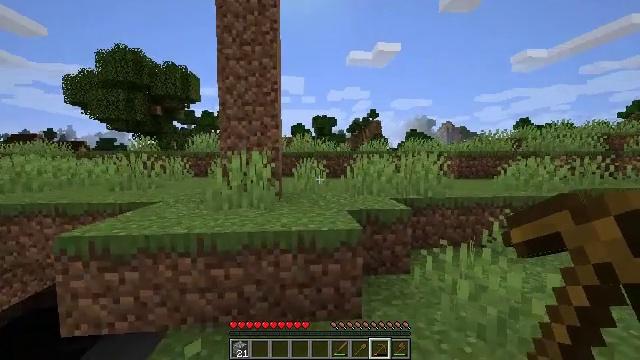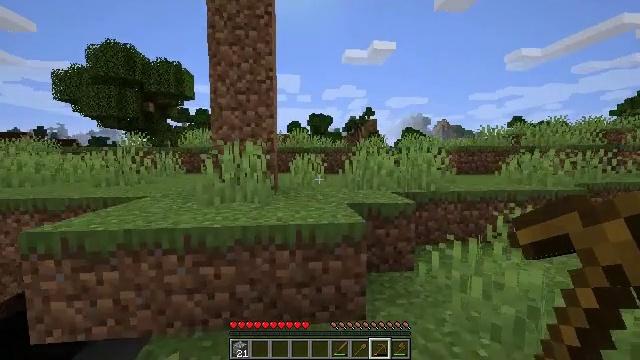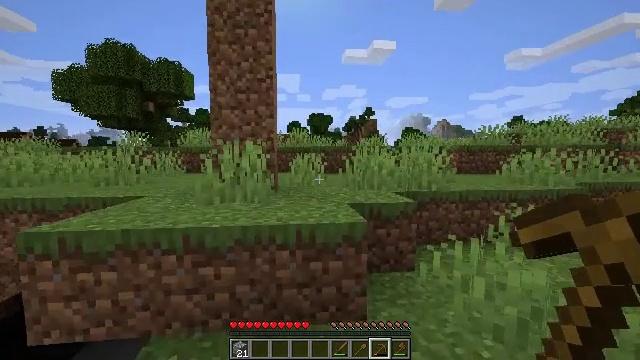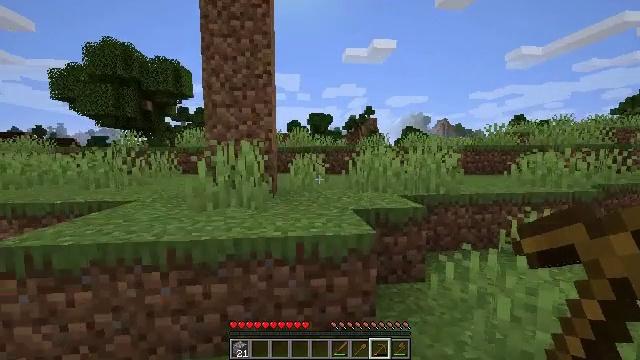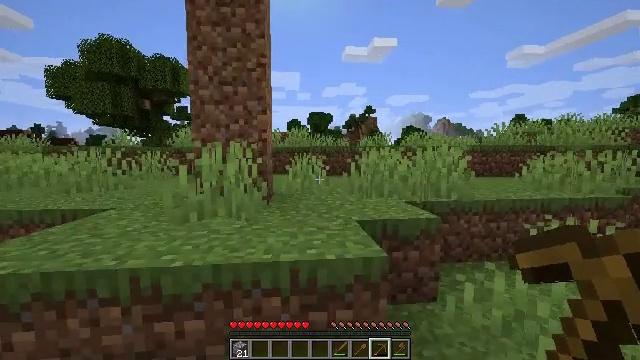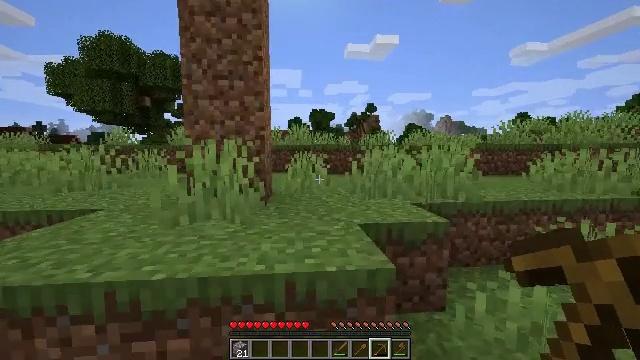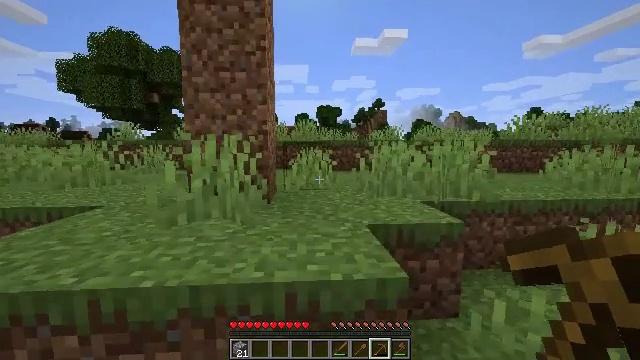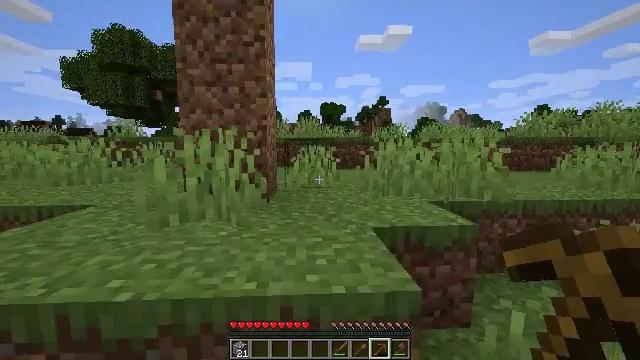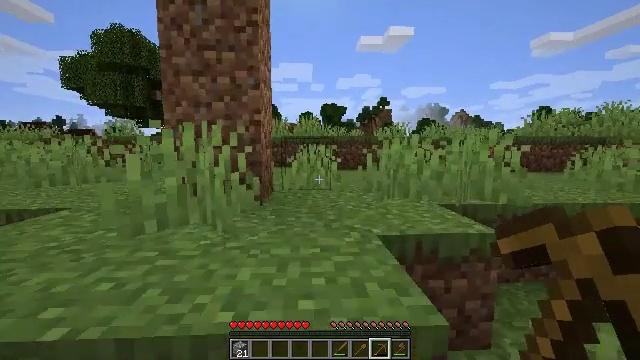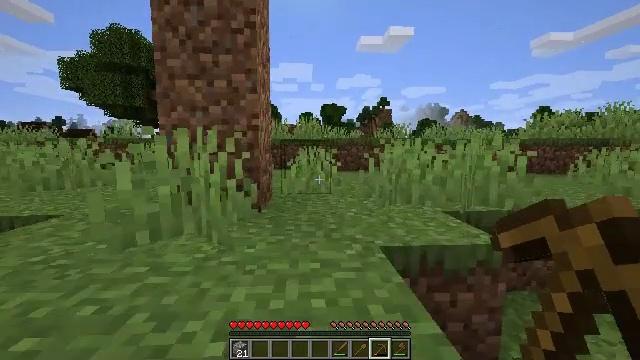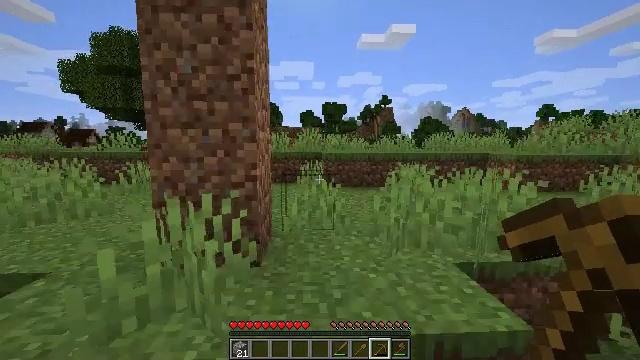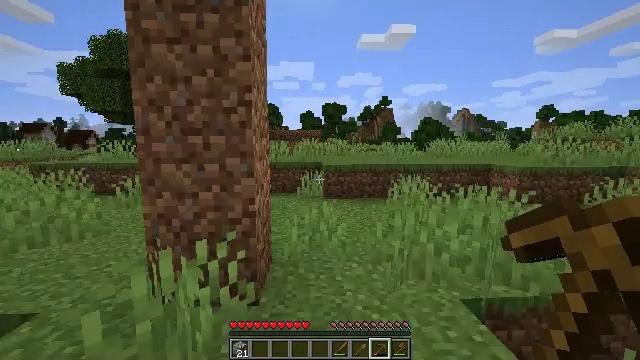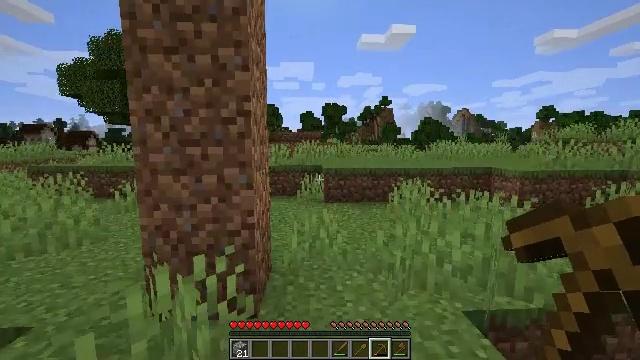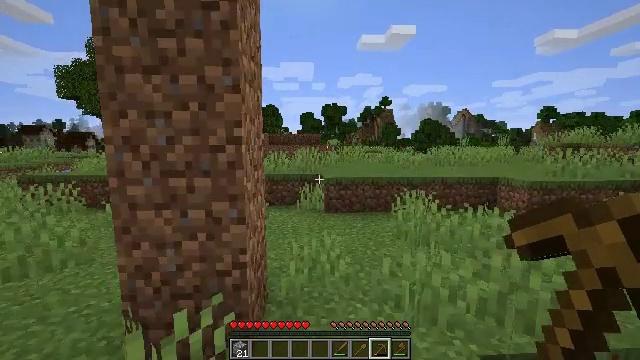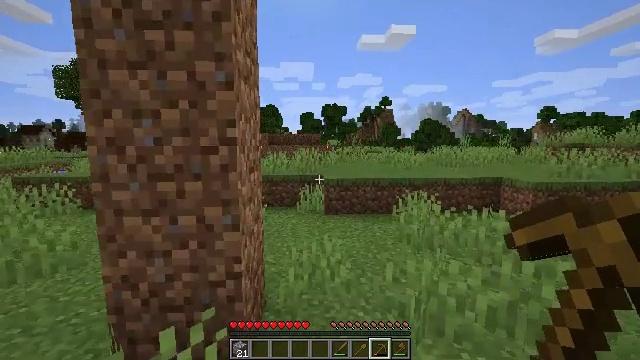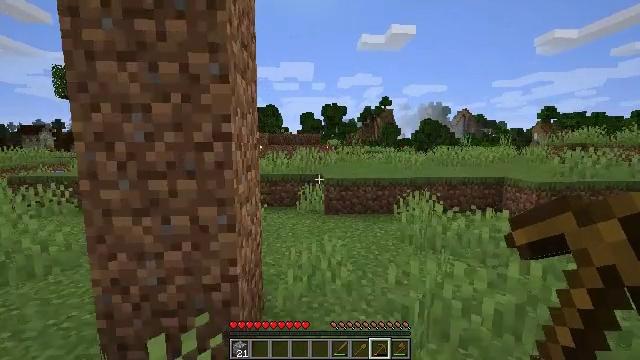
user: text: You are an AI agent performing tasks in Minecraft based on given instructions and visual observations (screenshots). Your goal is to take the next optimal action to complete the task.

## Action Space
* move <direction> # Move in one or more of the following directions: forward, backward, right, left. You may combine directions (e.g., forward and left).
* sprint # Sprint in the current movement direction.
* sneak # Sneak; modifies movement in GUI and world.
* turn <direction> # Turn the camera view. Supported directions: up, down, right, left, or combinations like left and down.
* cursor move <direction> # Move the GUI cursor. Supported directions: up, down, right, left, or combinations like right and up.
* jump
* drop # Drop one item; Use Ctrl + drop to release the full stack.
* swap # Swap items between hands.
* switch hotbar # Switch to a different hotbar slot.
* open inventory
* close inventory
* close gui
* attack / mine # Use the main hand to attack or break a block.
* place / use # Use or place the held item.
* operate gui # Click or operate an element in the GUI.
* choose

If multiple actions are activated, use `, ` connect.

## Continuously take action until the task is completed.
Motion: motion action
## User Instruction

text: Gather oak logs from trees.
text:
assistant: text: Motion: move forward
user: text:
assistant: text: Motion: move forward
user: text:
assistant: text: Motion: move forward
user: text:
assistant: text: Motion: move forward
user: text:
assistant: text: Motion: move forward
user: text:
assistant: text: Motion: move forward, turn left
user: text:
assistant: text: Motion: move forward
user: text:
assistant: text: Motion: move forward
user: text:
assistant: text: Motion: move forward, jump
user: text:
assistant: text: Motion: move forward, jump
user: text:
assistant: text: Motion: move forward, jump
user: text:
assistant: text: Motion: move forward, jump
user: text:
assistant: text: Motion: move forward, jump
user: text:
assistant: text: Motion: move forward
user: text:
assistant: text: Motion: move forward
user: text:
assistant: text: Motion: move forward
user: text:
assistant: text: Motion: move forward
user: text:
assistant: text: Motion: move forward
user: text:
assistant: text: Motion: move forward
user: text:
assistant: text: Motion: move forward
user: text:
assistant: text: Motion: move forward and move right
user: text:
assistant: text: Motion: move forward and move right
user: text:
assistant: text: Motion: move forward and move right, turn left and down
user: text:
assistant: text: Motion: move forward and move right, turn left and down
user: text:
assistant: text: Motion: move forward, turn left
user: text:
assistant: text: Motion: move forward, turn left
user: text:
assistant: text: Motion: move forward
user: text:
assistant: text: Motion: move forward
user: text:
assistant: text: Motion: move forward
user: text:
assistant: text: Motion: move forward